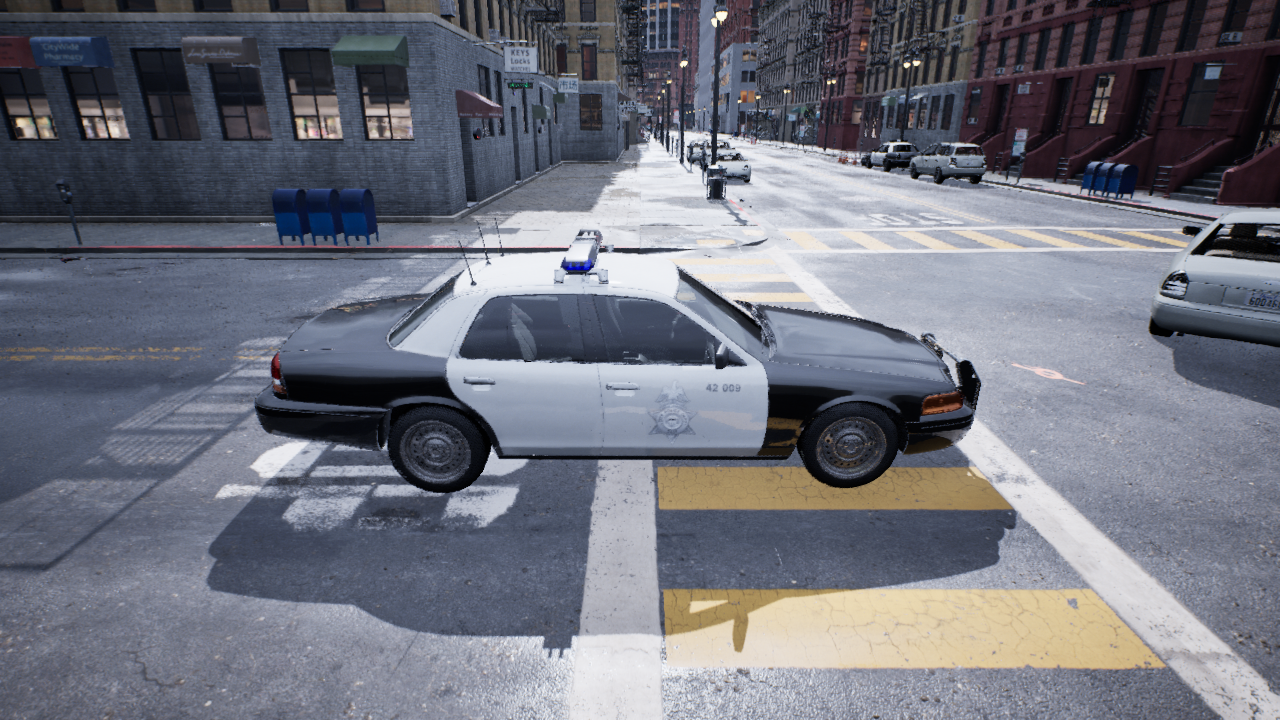
Venue: residential
Lighting: overcast
Vehicle rig: sedan